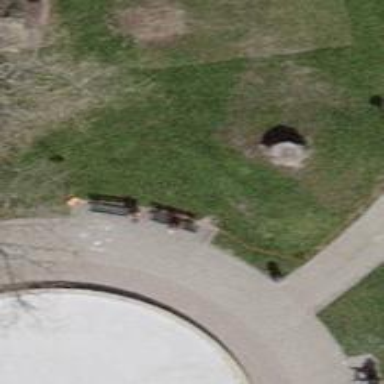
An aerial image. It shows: Bench.